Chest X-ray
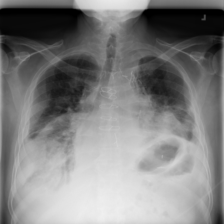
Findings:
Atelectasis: negative
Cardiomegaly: negative
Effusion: positive
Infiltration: negative
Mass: negative
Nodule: negative
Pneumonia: negative
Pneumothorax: negative
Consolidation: negative
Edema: negative
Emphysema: negative
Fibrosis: negative
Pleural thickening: negative
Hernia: negative